Question: I've been reading through 'ThreadLocal<T>' implementation and don't quite understand the rationale behind inverting an int id before storing it in a private int filed ('m_idComplement') and then inverting it back again in almost every expression it's used in. Except for <URL> applicable to JavaScript, I can't find any information on why would double negation be useful in C#?
On line 240 it does assign 0 without negation, but it could've just assigned a -1 and just drop all the other unnecessary ones, no?
<URL>
<URL>

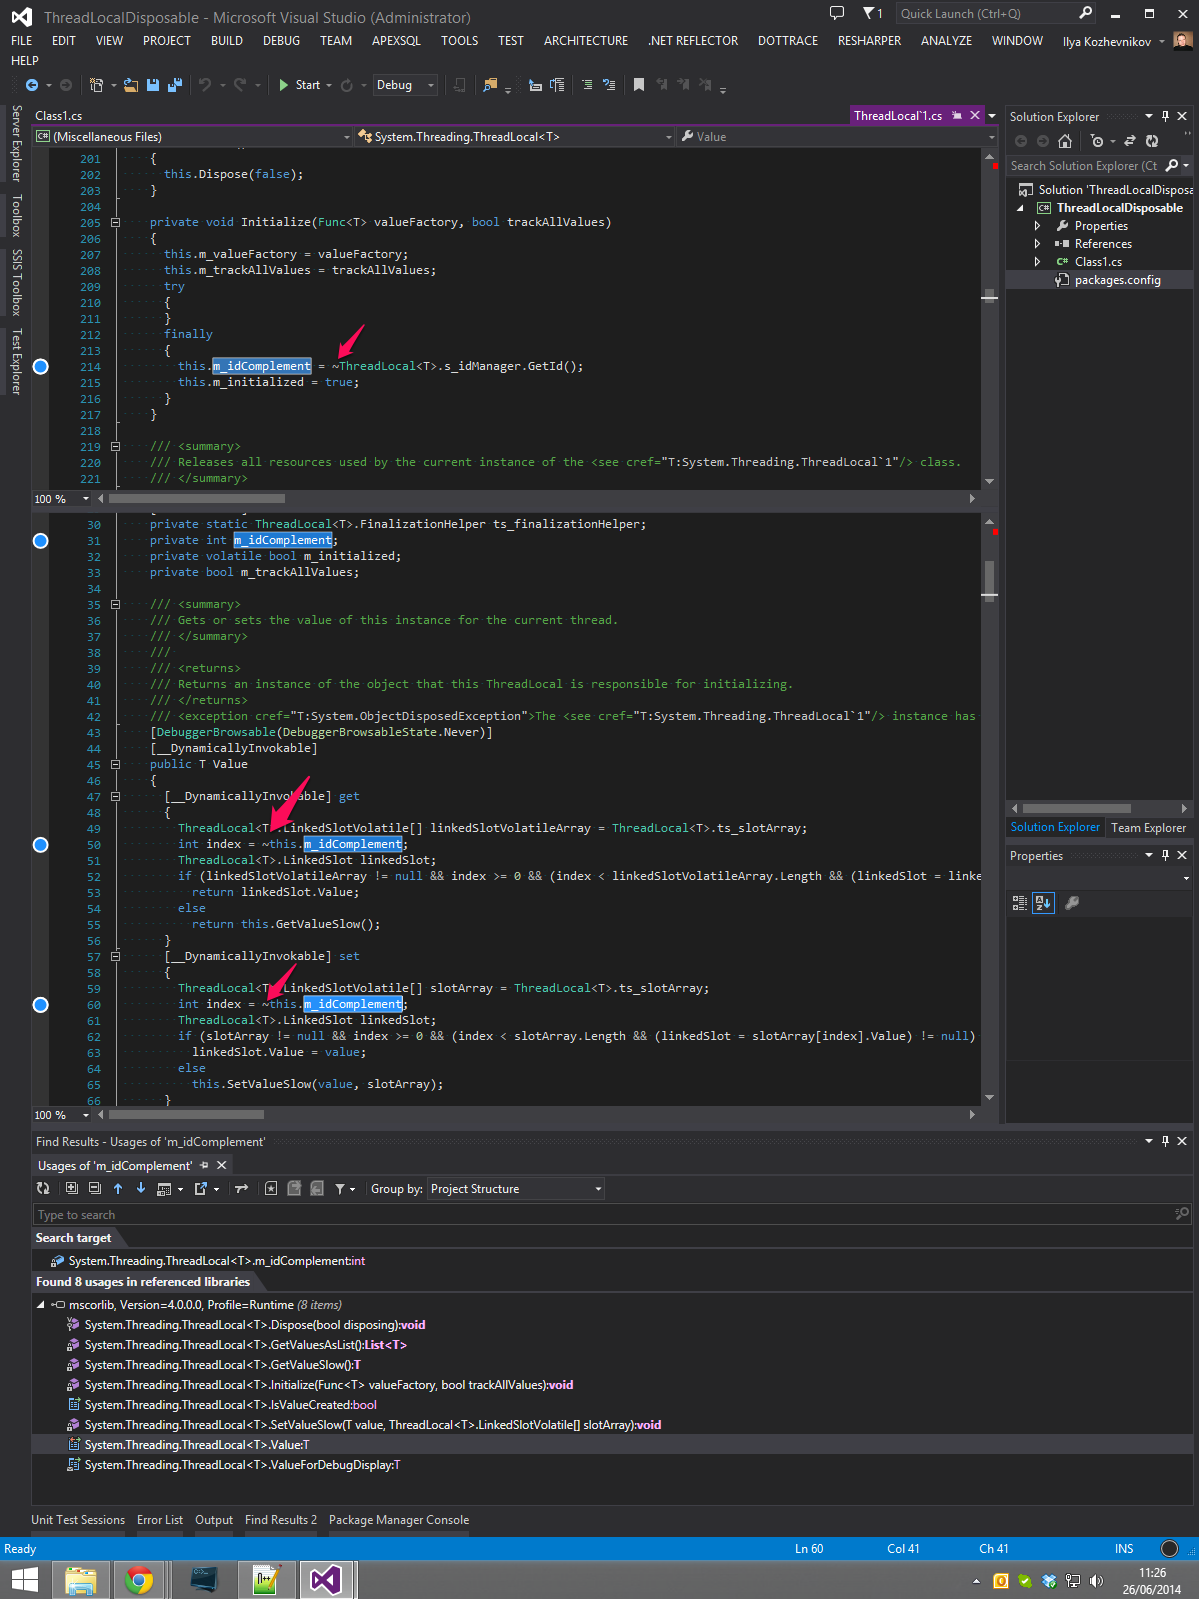
Answer: The <URL> for 'ThreadLocal.cs' contains the following comment against this field:
> Slot ID of this ThreadLocal<> instance. We store a bitwise complement of the ID (that is ~ID), which allows us to distinguish between the case when ID is 0 and an incompletely initialized object, either due to a thread abort in the constructor, or possibly due to a memory model issue in user code.
They're essentially switching the default, uninitialized value of the ID from 0, which it would be if stored directly as an 'int' field, to -1.